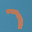
Label: 7